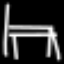
Label: bed